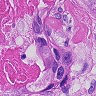
Metastatic tissue present: yes